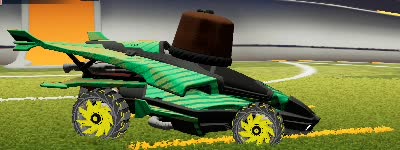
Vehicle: aftershock